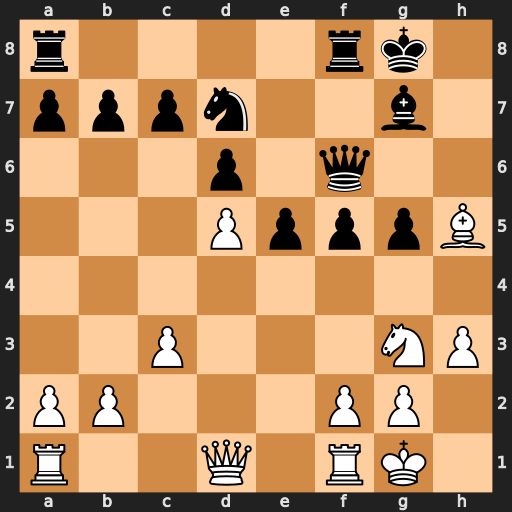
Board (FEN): r4rk1/pppn2b1/3p1q2/3PpppB/8/2P3NP/PP3PP1/R2Q1RK1
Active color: w
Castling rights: -
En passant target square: -
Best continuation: Nxf5 Qxf5 Bg4 Qg6 Bxd7